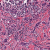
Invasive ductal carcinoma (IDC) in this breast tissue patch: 1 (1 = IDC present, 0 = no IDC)